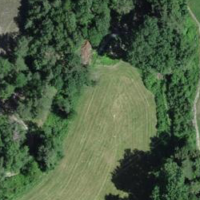
EUNIS habitat code: 44
Species observed at this site:
Nebria brevicollis